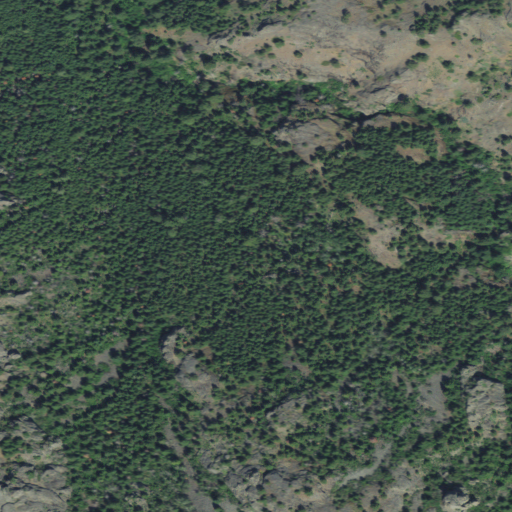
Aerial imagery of depression(s) in Montana named The Devils Kitchen containing evergreen forest, shrub, and grassland